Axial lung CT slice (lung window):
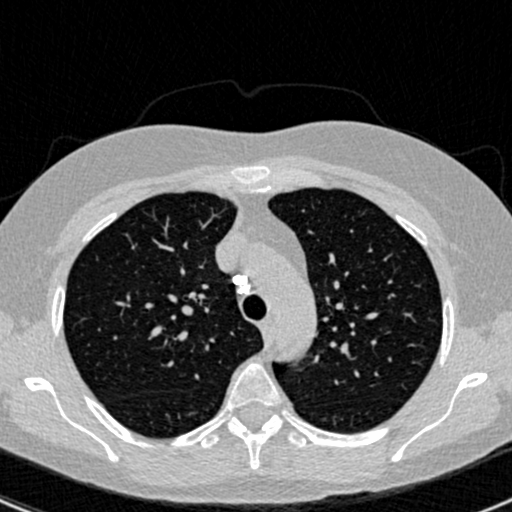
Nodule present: no